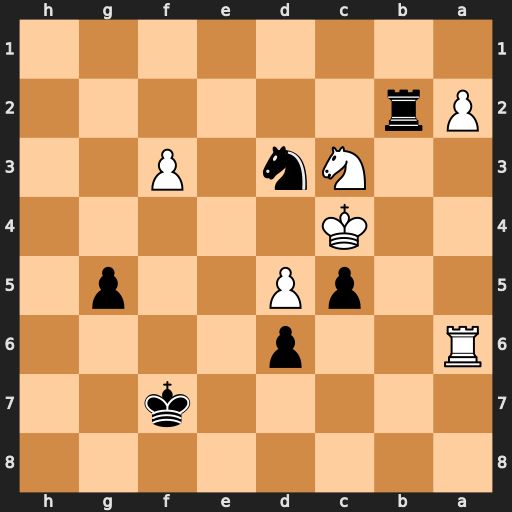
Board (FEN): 8/5k2/R2p4/2pP2p1/2K5/2Nn1P2/Pr6/8
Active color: b
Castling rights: -
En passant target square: -
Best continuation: Ne5#